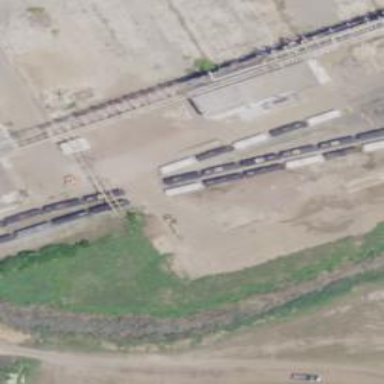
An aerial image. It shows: Railway spur service.